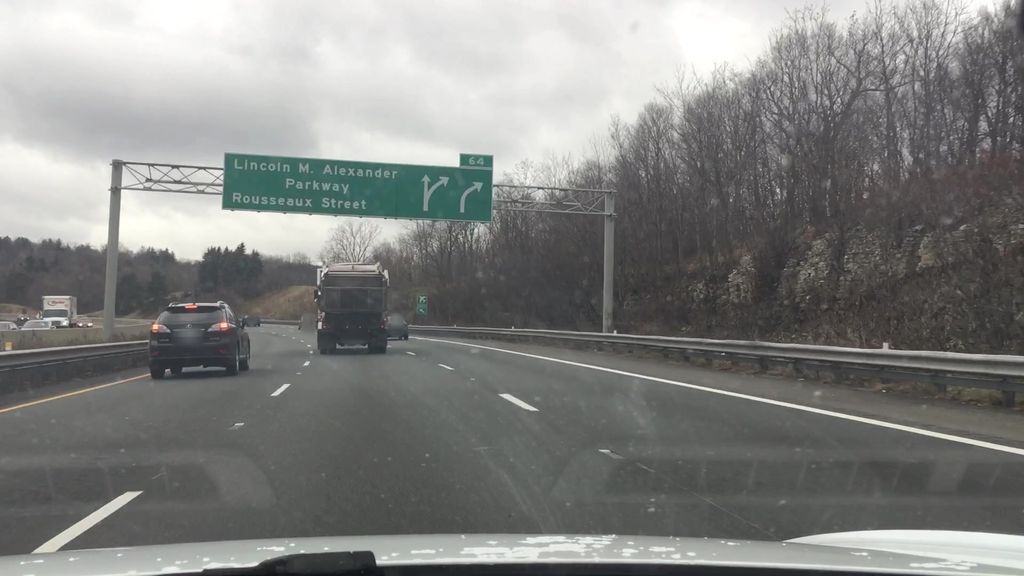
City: hamilton